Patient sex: M
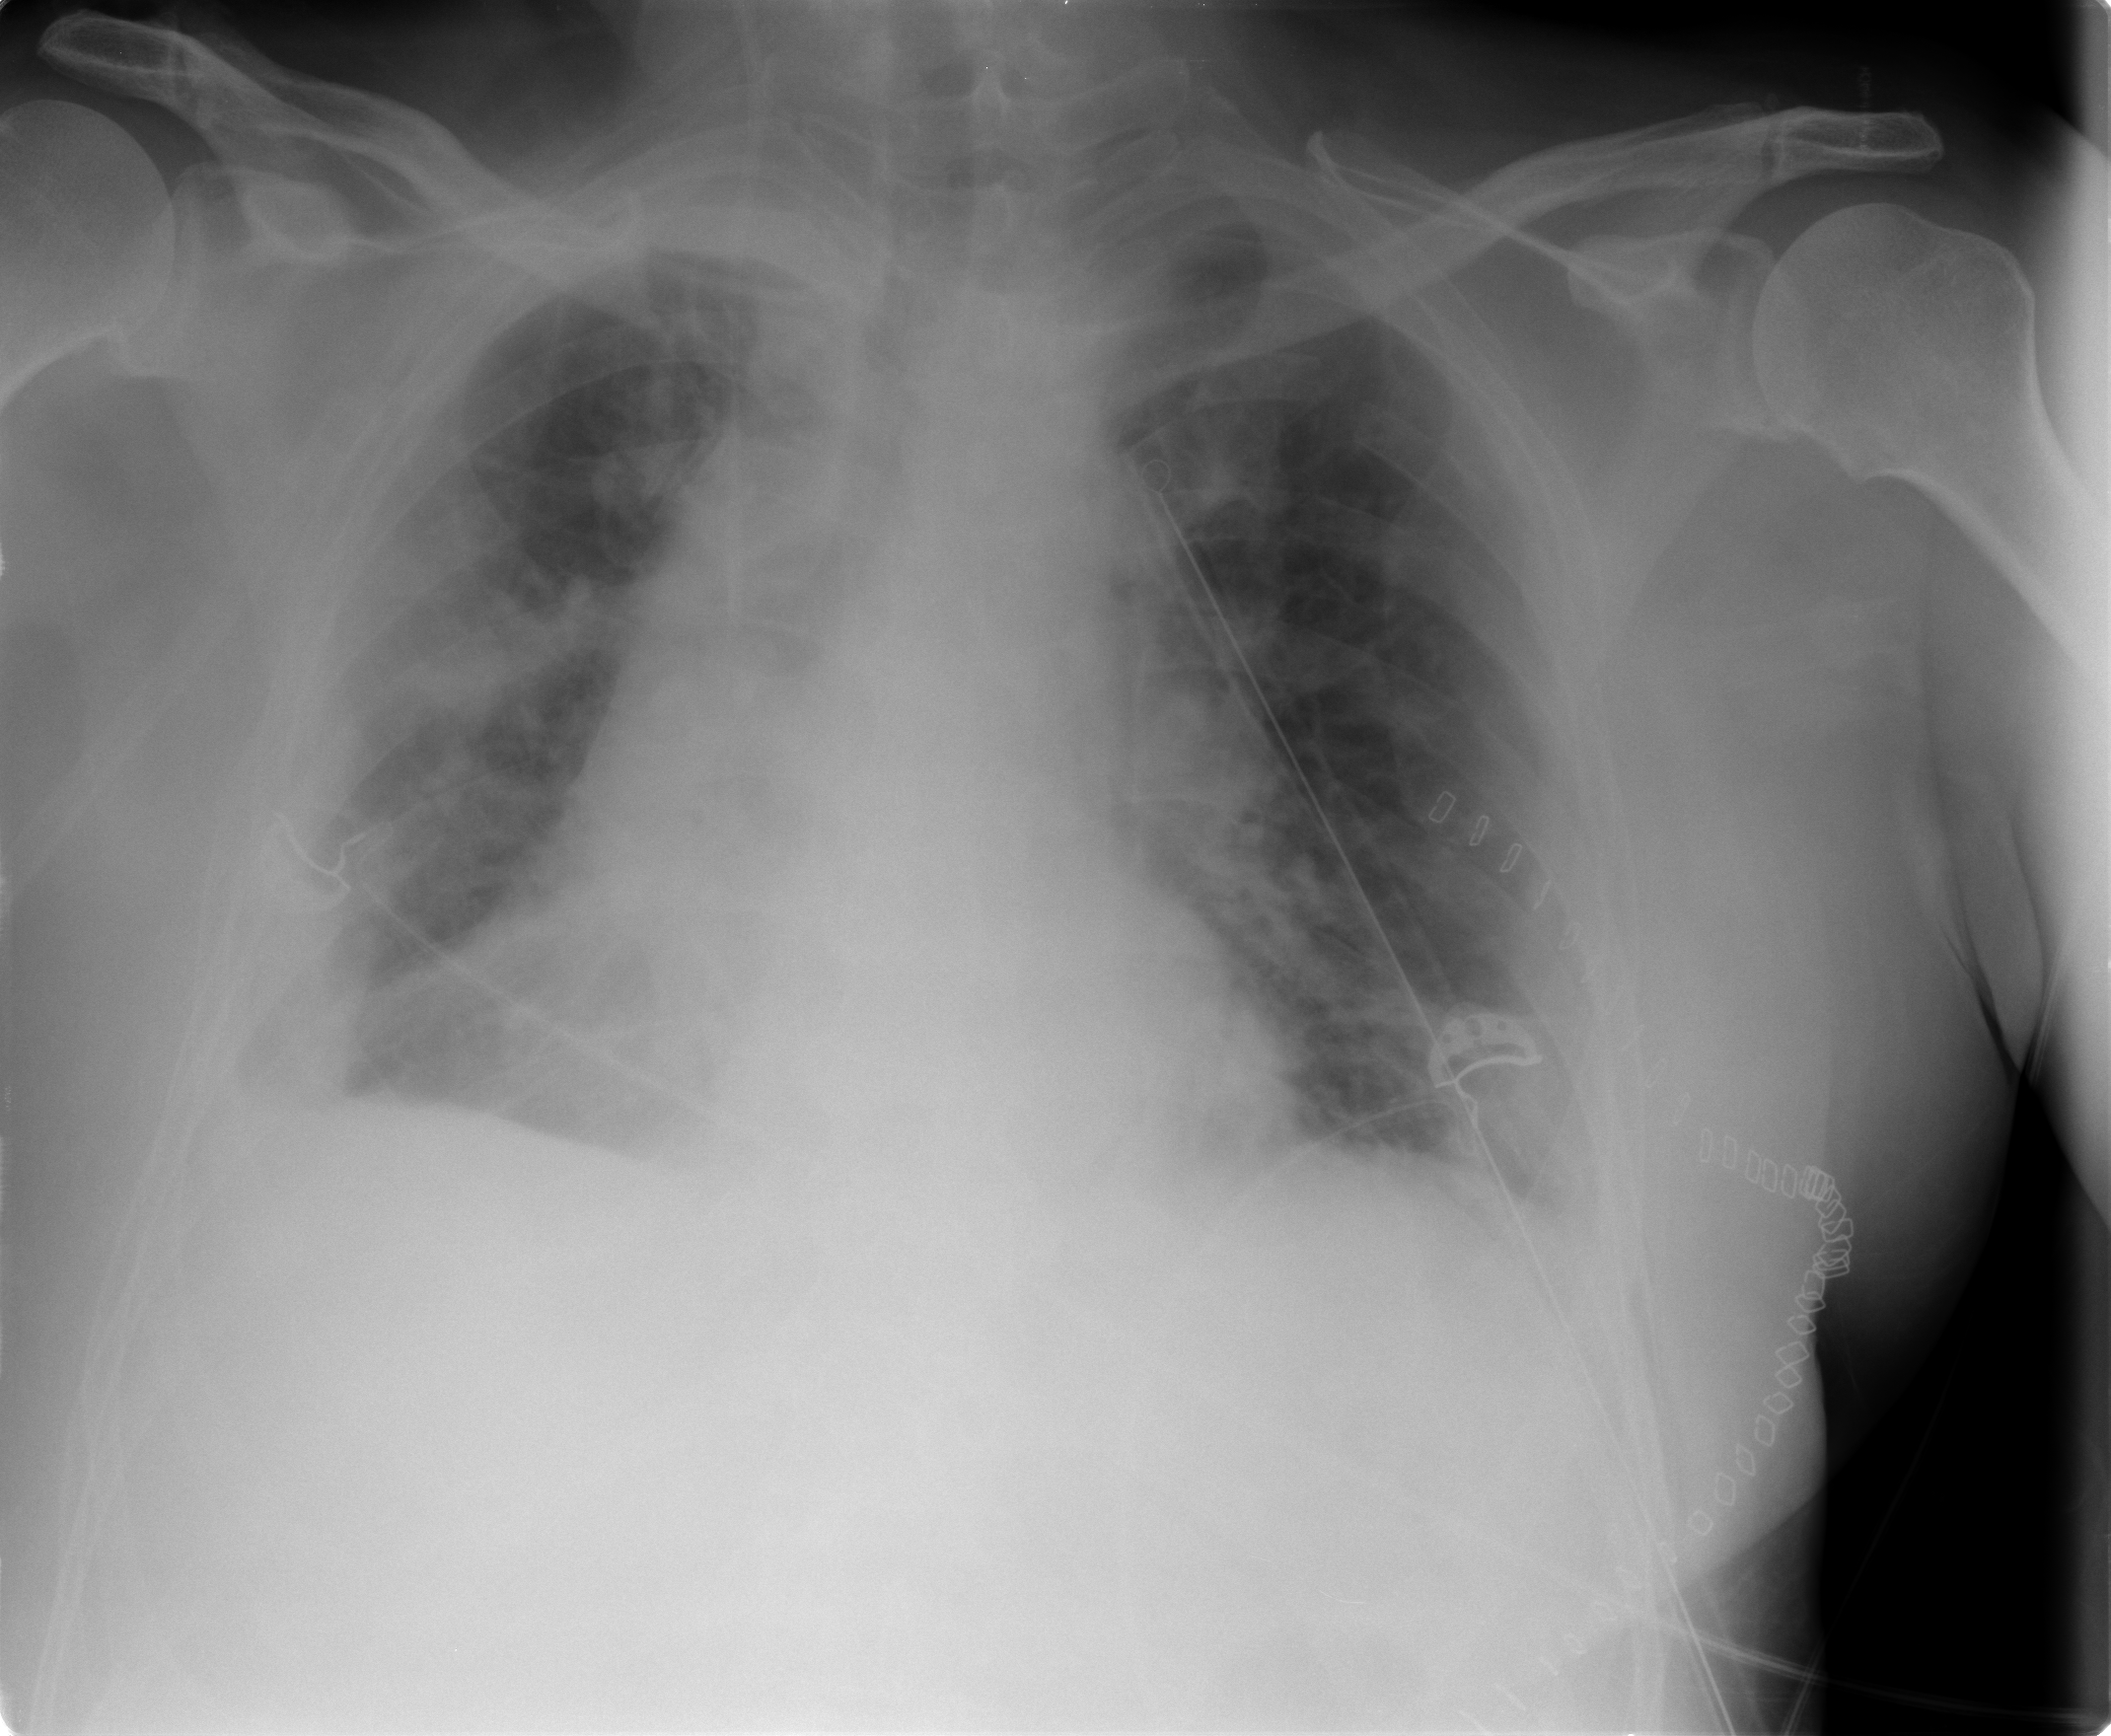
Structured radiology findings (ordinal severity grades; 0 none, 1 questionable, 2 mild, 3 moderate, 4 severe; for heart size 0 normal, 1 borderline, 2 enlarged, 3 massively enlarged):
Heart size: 2
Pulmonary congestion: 2
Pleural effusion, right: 2
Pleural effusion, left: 1
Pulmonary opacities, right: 2
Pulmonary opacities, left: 0
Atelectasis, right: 2
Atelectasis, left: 2